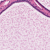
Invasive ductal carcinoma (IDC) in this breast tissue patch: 0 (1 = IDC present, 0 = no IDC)